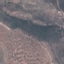
Land use / land cover: HerbaceousVegetation